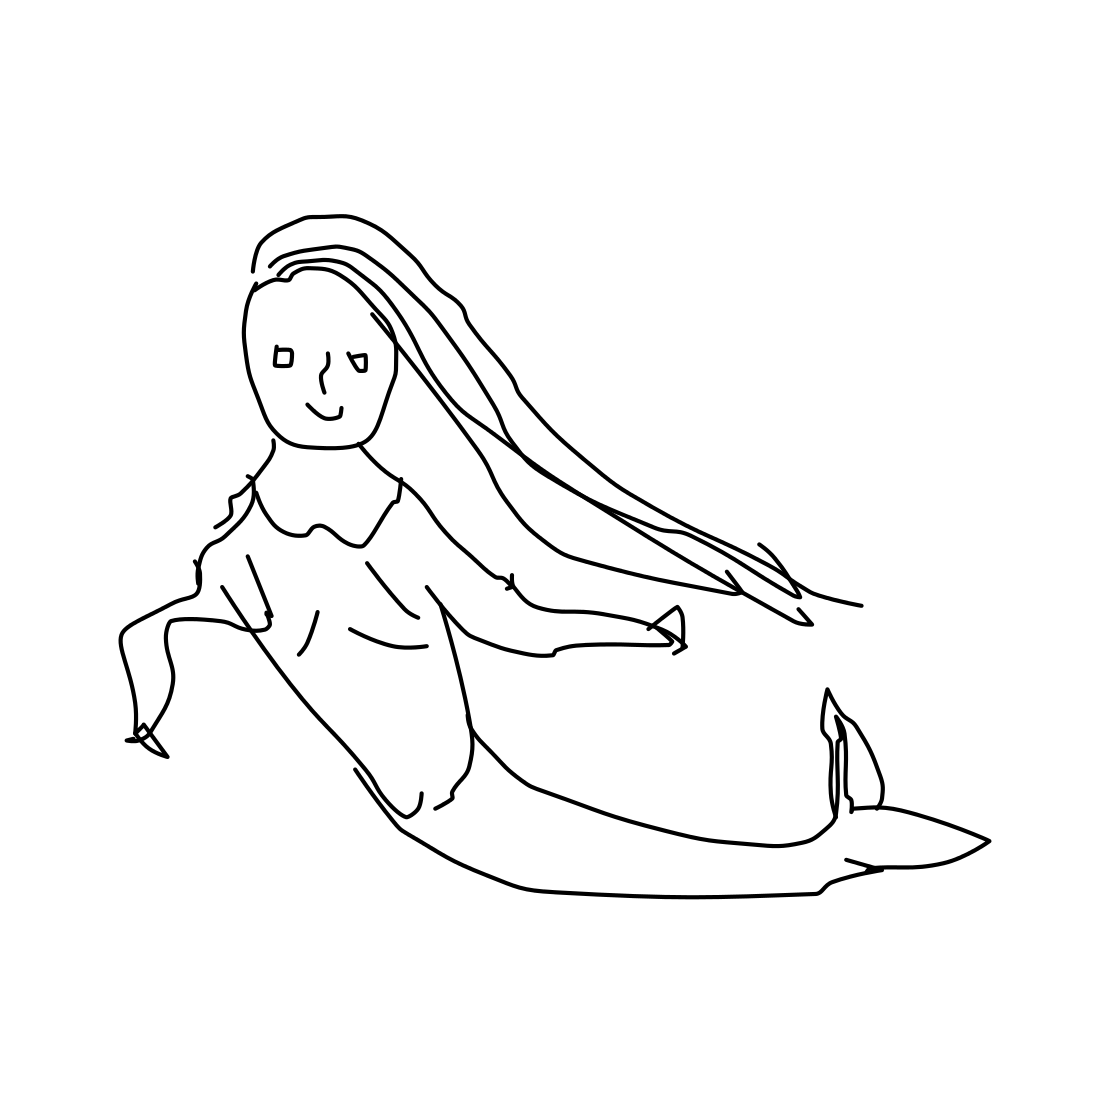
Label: mermaid